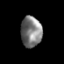
Tissue: prostate
Cell type: T cells
Senescence score: 0.3328
Nuclear area (px): 629
Mean DAPI intensity: 124.084